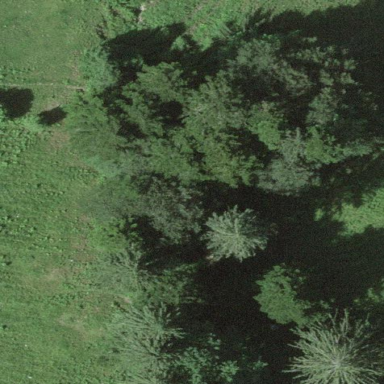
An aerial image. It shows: Forest area.